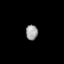
Tissue: lung
Cell type: T cells
Senescence score: 0.2274
Nuclear area (px): 174
Mean DAPI intensity: 159.454